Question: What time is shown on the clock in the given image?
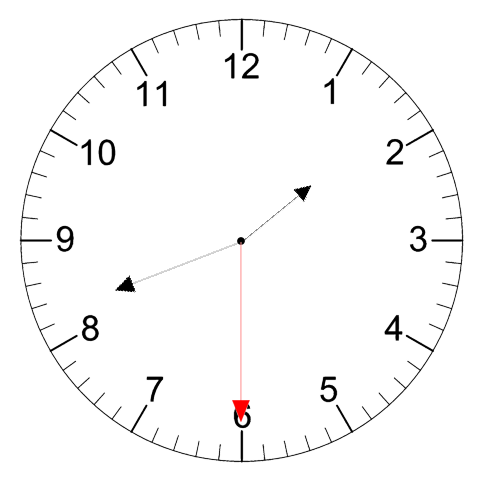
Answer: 01:41:30